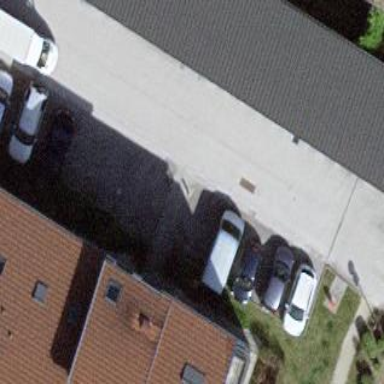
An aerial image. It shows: Group of garages.